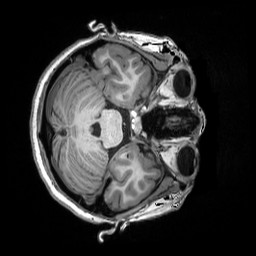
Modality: T1w
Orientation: axial
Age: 19
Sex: female
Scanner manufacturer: siemens
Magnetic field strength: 3 T
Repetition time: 2.5 s
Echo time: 0.00343 s